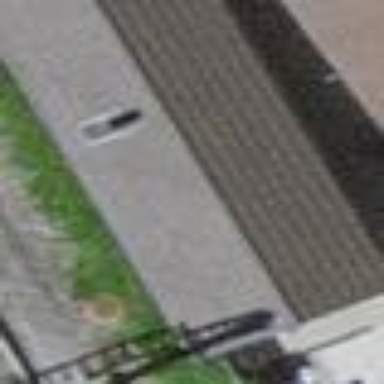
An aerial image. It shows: Shed building.